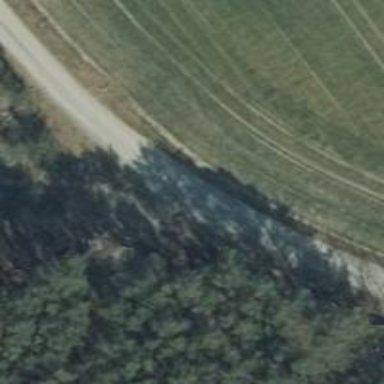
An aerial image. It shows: Gravel path.